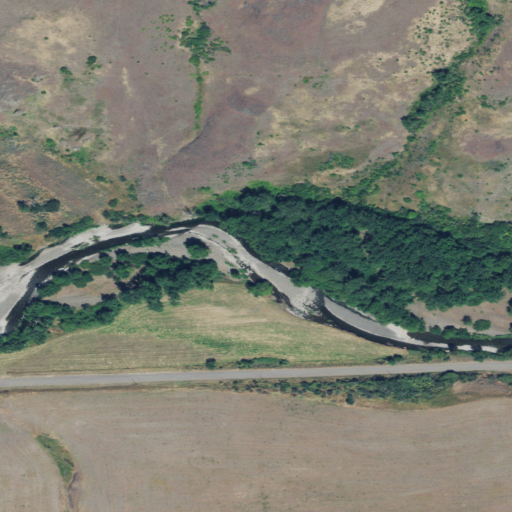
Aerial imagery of valley in Oregon named Timene Canyon containing herbaceous wetlands, grassland, cultivated crops, woody wetlands, evergreen forest, low intensity development, open development, and shrub